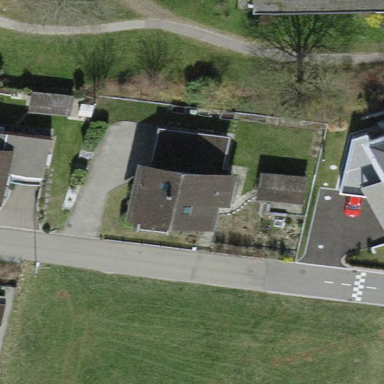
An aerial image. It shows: Detached building with gabled roof.